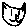
Label: cat